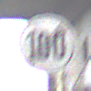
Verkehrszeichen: EndeGeschwindigkeit100
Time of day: Midday
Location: Roofed (Special)
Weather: Overcast
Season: NotSpecified
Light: Natural